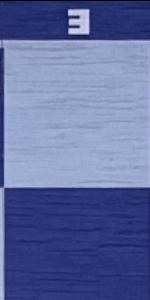
Label: Empty